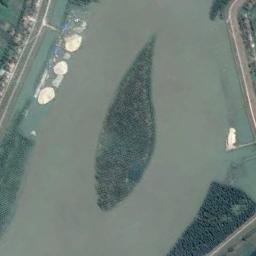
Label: island